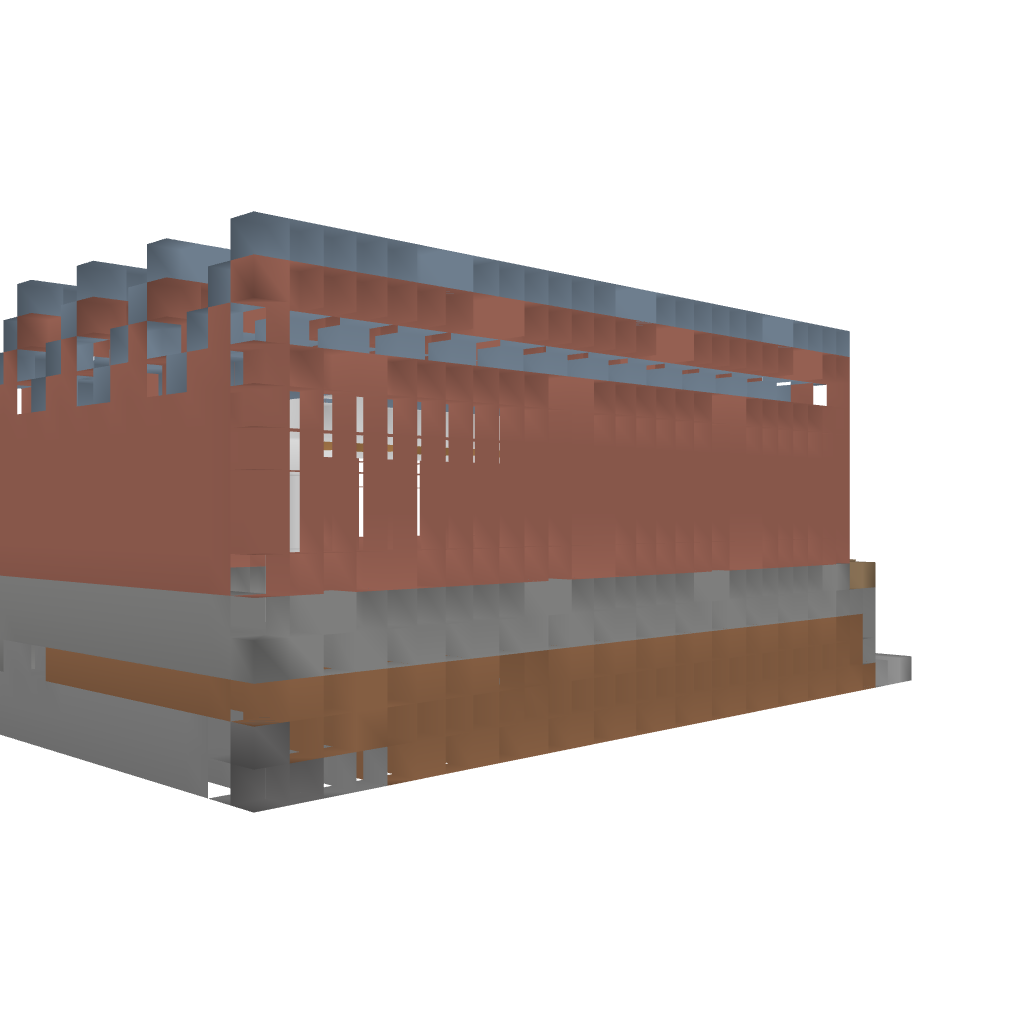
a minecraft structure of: Factory